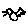
Label: bird